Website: home-depot
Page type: billing-address
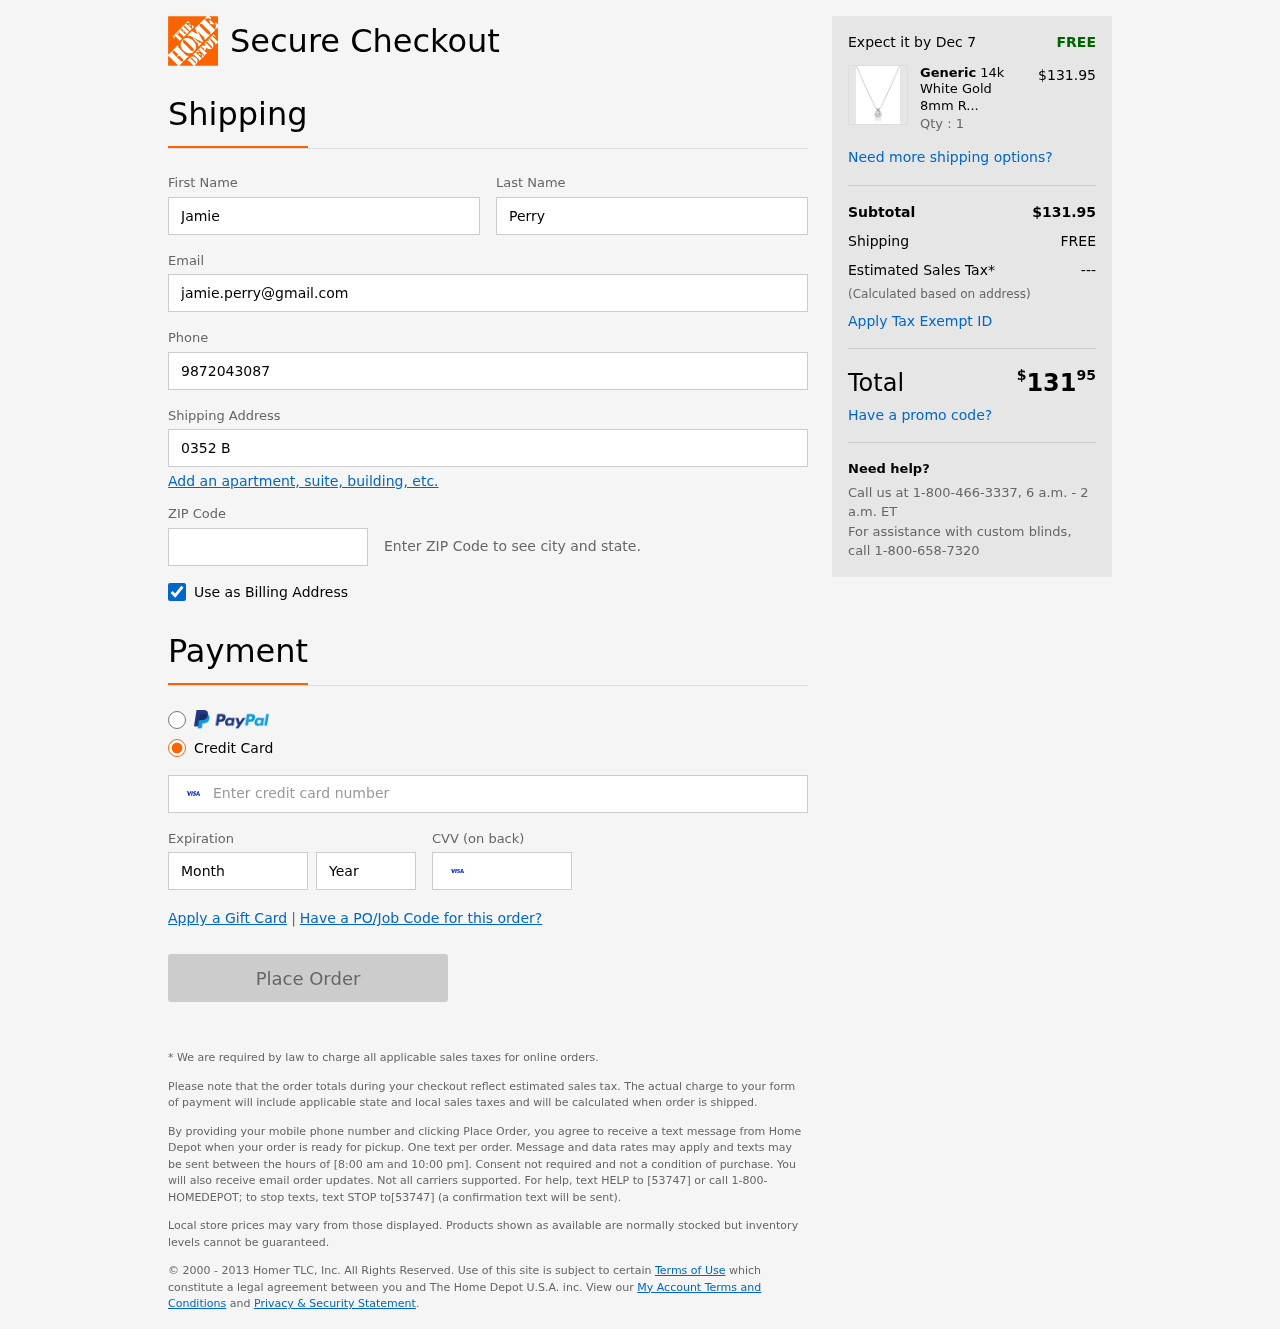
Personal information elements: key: PII_FIRSTNAME
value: Jamie
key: PII_LASTNAME
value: Perry
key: PII_EMAIL
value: jamie.perry@gmail.com
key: PII_PHONE
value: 9872043087
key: PII_STREET
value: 0352 Brown Cliffs
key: PII_POSTCODE
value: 47586
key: PII_CARD_NUMBER
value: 4897 0125 6252 3533
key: PII_CARD_EXPIRY_MONTH
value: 04
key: PII_CARD_CVV
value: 141
Product elements: key: PRODUCT1_BRAND
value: Generic
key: PRODUCT1_NAME
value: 14k White Gold 8mm Round Cubic Zirconia Solitaire Pendant Necklace (2 carat, Diamond Equivalent), 18
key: PRODUCT1_PRICE
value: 131.95
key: PRODUCT1_QUANTITY
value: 1
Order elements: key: ORDER_DELIVERY_DATE
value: Dec 7
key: ORDER_SUBTOTAL
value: $131.95
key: ORDER_SHIPPING_COST
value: FREE
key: ORDER_TAX
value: ---
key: ORDER_TOTAL2
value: $13195